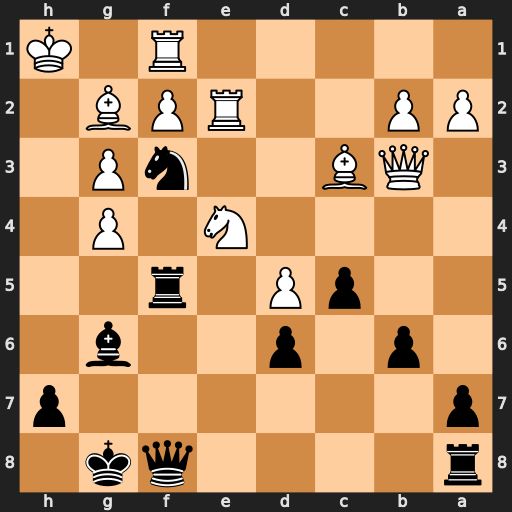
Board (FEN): r4qk1/p6p/1p1p2b1/2pP1r2/4N1P1/1QB2nP1/PP2RPB1/5R1K
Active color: b
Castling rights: -
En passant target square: -
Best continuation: Qh6+ Bh3 Qxh3#